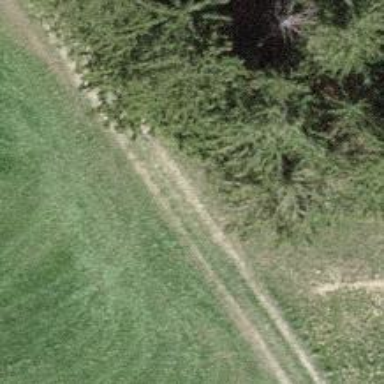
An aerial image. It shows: Grass track with grade5 tracktype.